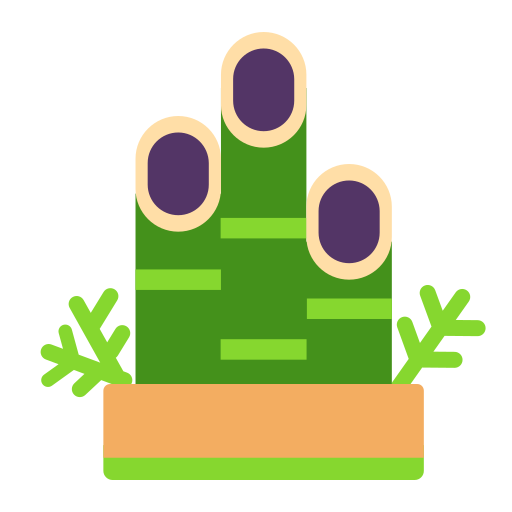
pine decoration flat